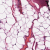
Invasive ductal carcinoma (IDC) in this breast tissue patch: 0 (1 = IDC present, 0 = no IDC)